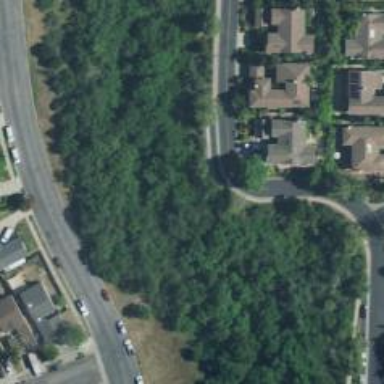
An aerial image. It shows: Driveway.